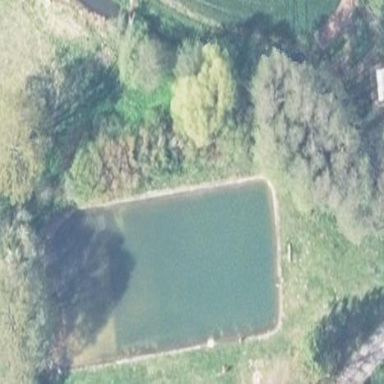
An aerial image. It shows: Outdoor swimming pool located next to fire water pond for emergency situations.